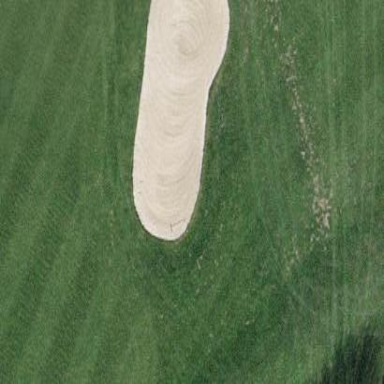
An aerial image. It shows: Golf bunker filled with sandy terrain.